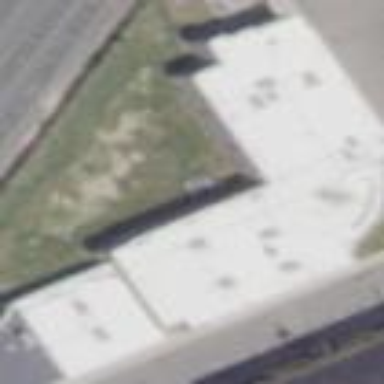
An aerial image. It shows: School building.